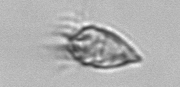
Label: Paratontonia_gracillima